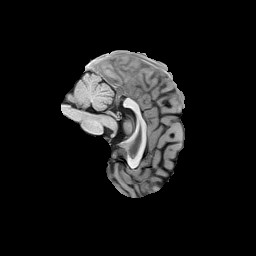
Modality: T1w
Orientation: sagittal